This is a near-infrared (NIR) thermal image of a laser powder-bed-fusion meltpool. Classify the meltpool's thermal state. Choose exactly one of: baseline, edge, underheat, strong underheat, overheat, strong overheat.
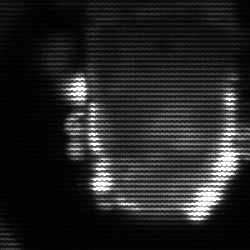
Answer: baseline